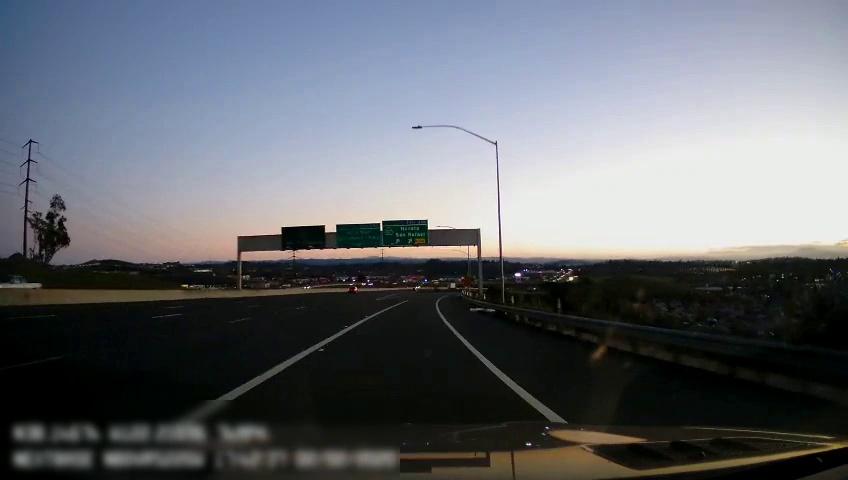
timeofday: Dusk/Dawn/Twilight
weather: Sunny
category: Drivable Space
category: Vehicles | Truck
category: Lanes | Current Lane
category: Lanes | Current Lane
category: Lanes | Alternate Lane
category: Lanes | Alternate Lane
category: Lanes | Alternate Lane
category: Lanes | Alternate Lane
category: Lanes | Alternate Lane
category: Traffic | Signs
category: Traffic | Signs
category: Traffic | Signs